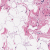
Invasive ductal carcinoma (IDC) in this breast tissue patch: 0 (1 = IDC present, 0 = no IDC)